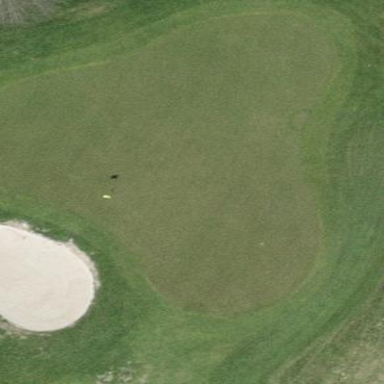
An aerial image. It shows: Golf green.